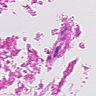
Metastatic tissue present: no